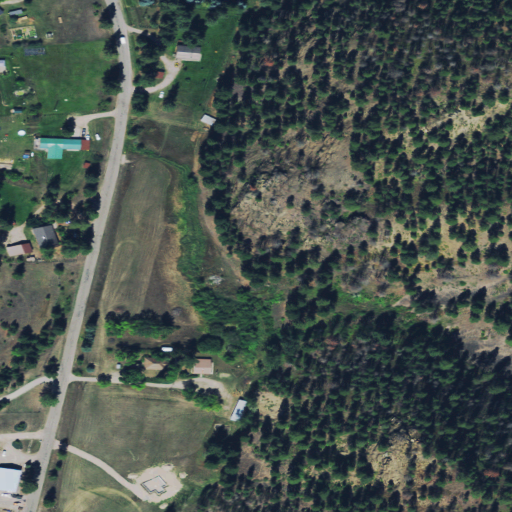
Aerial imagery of valley in Montana named West Gulch containing evergreen forest, open development, grassland, shrub, low intensity development, woody wetlands, and medium intensity development